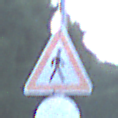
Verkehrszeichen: FussgaengerLinks
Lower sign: UeberholverbotKraftfahrzeuge
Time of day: SunriseSunset
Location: Outdoor (Urban)
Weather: PartlyCloudy
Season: NotSpecified
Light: Natural